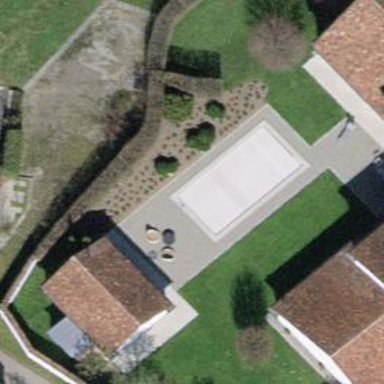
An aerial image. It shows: Swimming pool located in leisure land.